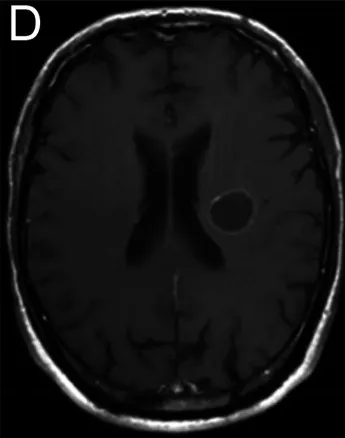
Image at admission. , MR T2 image.
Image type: radiology (mri)